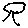
Label: tree